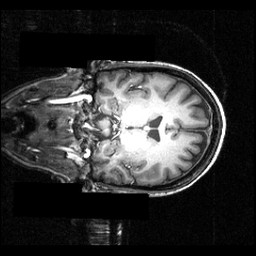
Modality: T1w
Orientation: coronal
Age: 23
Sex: female
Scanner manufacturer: siemens
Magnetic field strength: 3.951 T
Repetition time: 1.5 s
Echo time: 0.00335 s